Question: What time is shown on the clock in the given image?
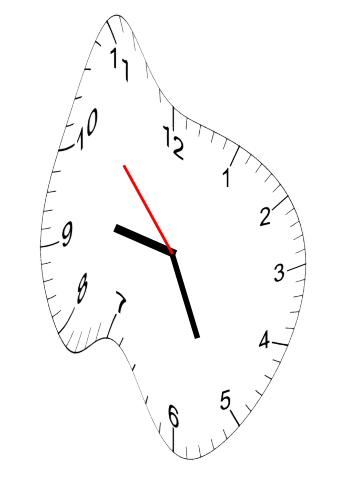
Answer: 09:25:53